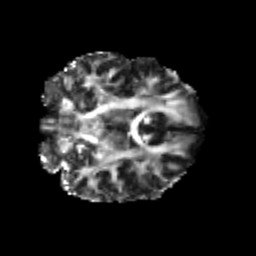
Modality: FA
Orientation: coronal
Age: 21
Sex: male
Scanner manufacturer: siemens
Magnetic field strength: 3 T
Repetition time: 3.5 s
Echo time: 0.104 s